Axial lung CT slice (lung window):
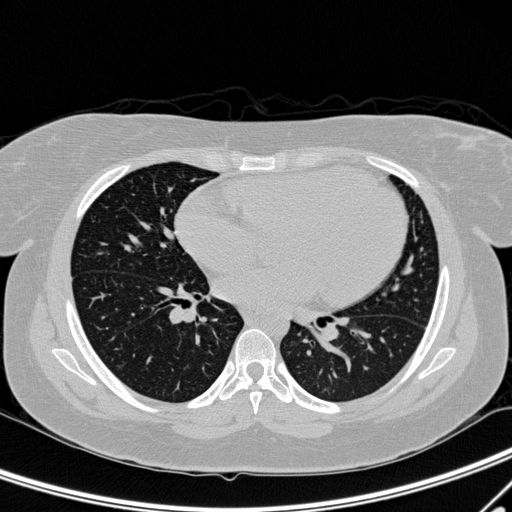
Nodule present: no